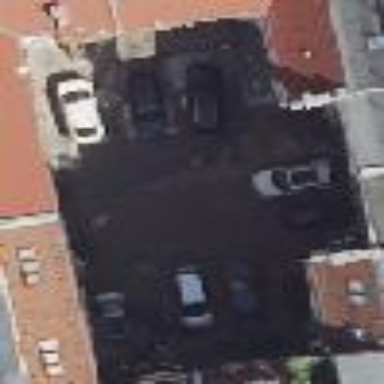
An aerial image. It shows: Parking area with surface.